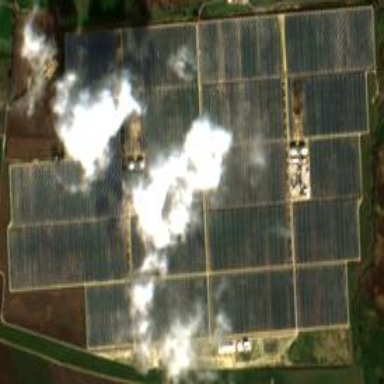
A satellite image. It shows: Solar power plant enclosed by fence.